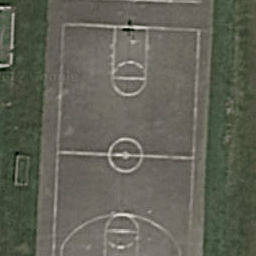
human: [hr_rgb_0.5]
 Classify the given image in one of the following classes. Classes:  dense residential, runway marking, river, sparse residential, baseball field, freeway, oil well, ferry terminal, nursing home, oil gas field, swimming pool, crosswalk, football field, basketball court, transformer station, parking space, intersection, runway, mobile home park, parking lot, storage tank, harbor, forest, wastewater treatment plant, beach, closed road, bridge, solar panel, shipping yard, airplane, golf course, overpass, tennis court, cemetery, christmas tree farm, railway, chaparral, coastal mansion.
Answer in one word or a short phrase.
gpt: basketball court